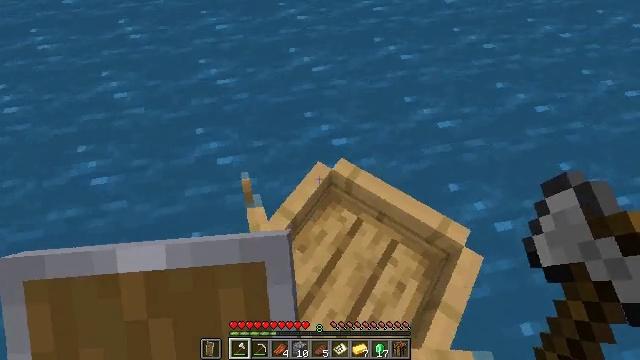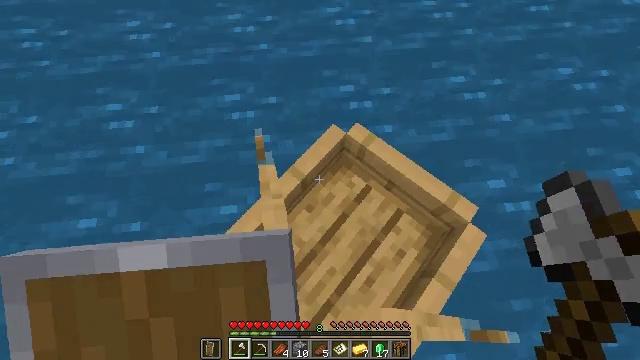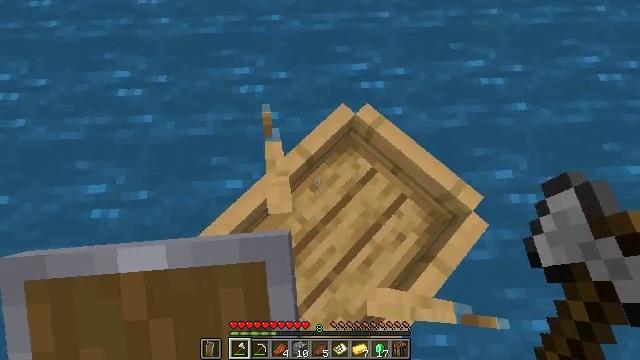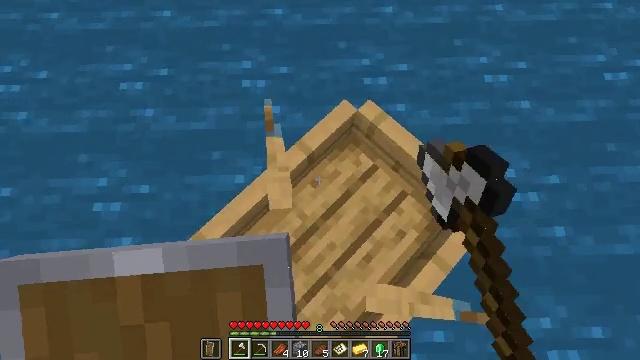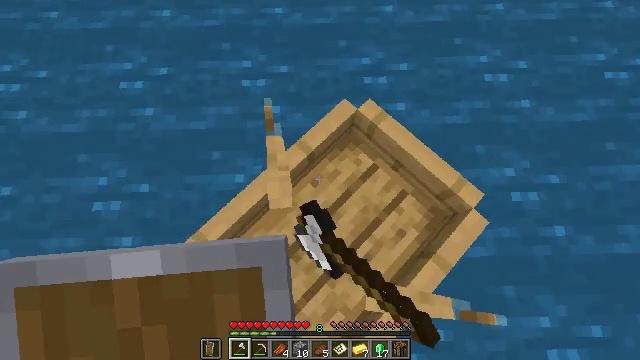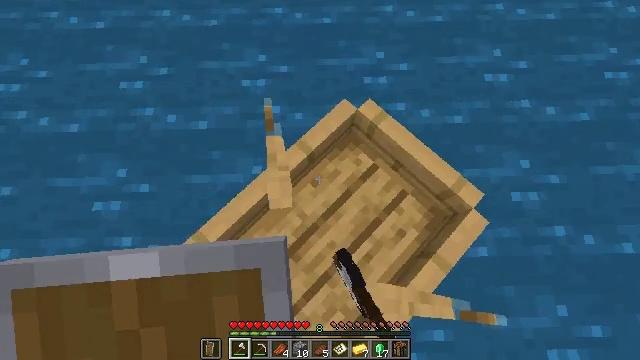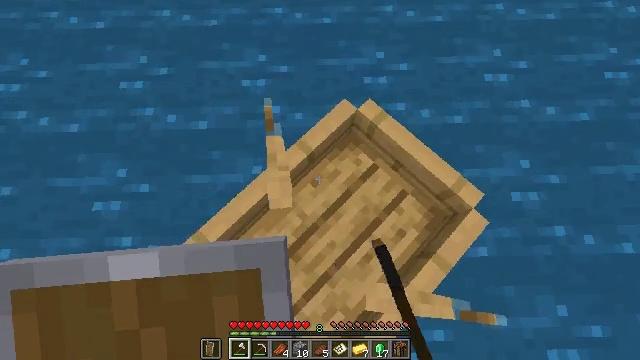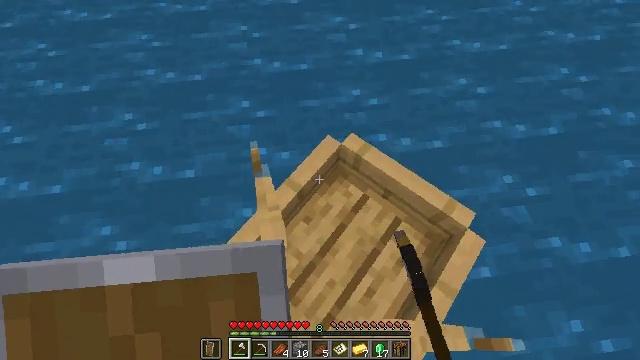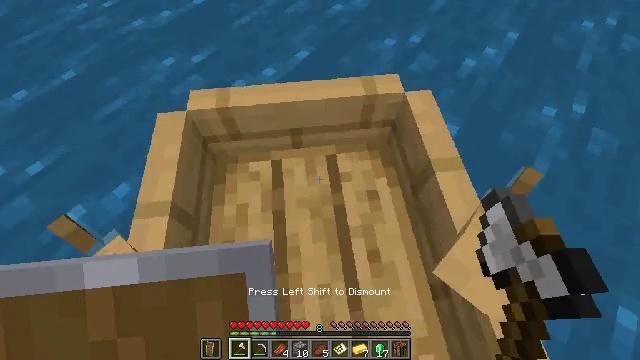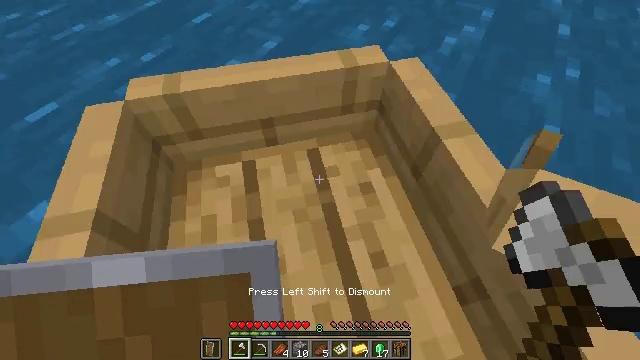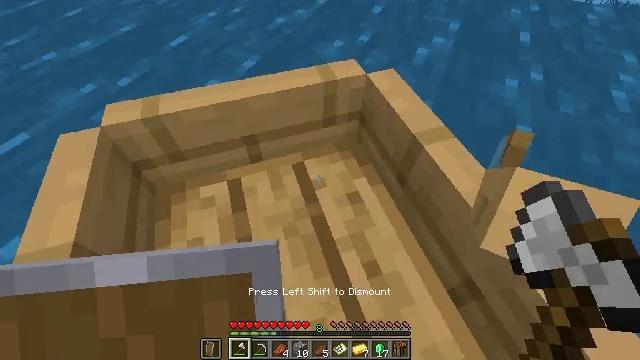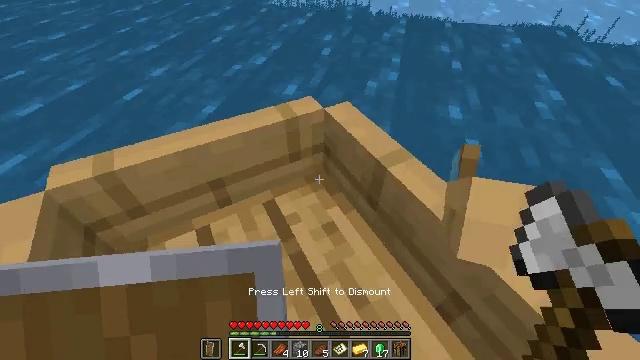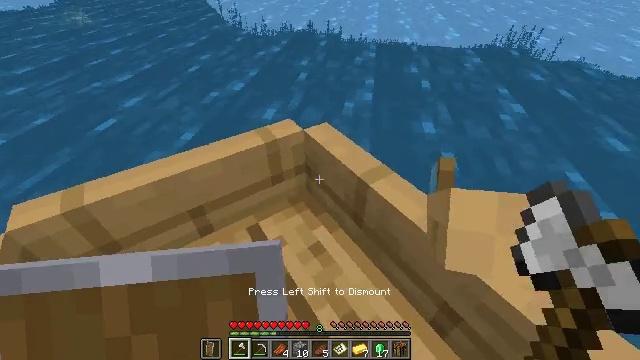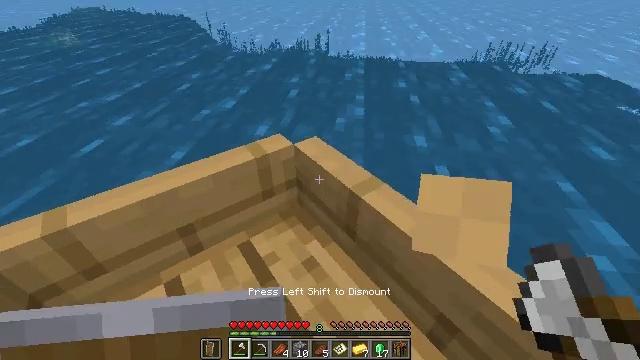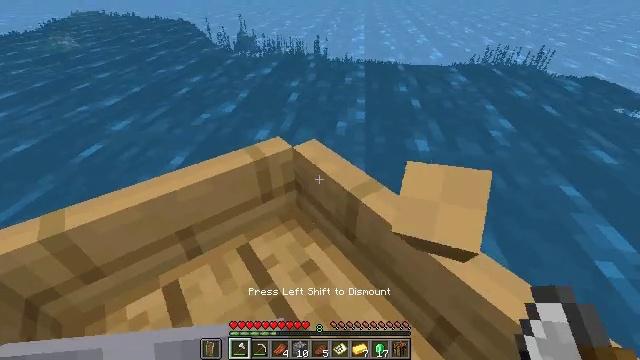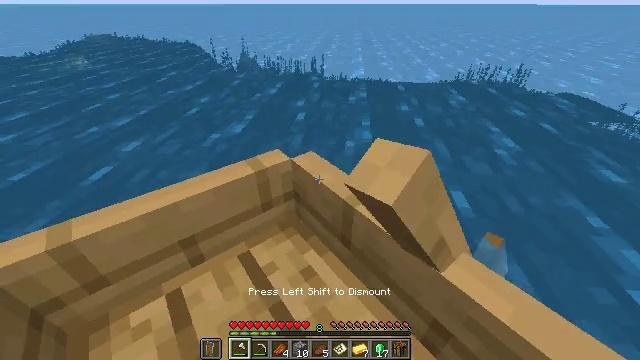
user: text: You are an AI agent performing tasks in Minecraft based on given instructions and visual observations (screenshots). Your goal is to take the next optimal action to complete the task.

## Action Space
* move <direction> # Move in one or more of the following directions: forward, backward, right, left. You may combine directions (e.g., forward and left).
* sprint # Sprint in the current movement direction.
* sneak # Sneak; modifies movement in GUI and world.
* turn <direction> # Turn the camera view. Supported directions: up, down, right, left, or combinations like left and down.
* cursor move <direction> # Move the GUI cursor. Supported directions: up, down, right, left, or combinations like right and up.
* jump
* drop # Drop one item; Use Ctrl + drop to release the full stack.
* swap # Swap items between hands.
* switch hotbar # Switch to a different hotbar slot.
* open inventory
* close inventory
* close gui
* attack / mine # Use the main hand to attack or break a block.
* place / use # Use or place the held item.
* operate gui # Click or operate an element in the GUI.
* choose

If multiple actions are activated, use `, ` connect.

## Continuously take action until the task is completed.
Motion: motion action
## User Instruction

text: Drop a filled map.
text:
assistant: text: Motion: turn left and down
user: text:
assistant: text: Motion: turn left and down, use / place
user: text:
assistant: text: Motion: use / place
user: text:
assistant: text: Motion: use / place
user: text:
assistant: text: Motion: no_op
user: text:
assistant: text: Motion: no_op
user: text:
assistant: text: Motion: turn right and up
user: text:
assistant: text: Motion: turn right and up
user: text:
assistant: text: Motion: turn right and up
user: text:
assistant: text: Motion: turn right and up
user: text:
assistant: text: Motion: turn right and up
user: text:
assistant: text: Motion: move forward, turn right and up
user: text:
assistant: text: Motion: move forward, turn right and up
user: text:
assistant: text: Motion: move forward, sprint
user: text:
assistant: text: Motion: move forward, sprint, turn up
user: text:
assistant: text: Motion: move forward, sprint, turn up
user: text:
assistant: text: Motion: move forward, sprint, turn up
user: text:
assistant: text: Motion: move forward, sprint
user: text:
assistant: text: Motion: move forward, sprint
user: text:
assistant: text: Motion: move forward, sprint, turn left
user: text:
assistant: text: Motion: move forward, sprint, turn left
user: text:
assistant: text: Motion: move forward, sprint, turn left
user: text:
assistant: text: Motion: move forward, sprint, turn left
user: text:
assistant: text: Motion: move forward, sprint, turn left
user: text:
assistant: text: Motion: move forward, sprint, turn left
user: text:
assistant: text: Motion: move forward, sprint
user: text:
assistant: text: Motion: move forward, sprint, turn left
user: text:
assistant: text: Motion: move forward, sprint
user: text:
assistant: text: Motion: move forward, sprint
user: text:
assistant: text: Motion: move forward, sprint